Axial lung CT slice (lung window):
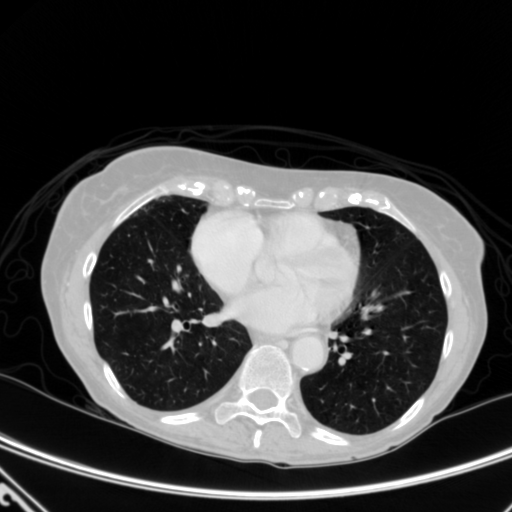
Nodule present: no